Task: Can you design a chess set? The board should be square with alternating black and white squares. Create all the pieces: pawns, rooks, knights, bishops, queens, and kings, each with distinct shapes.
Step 2223:
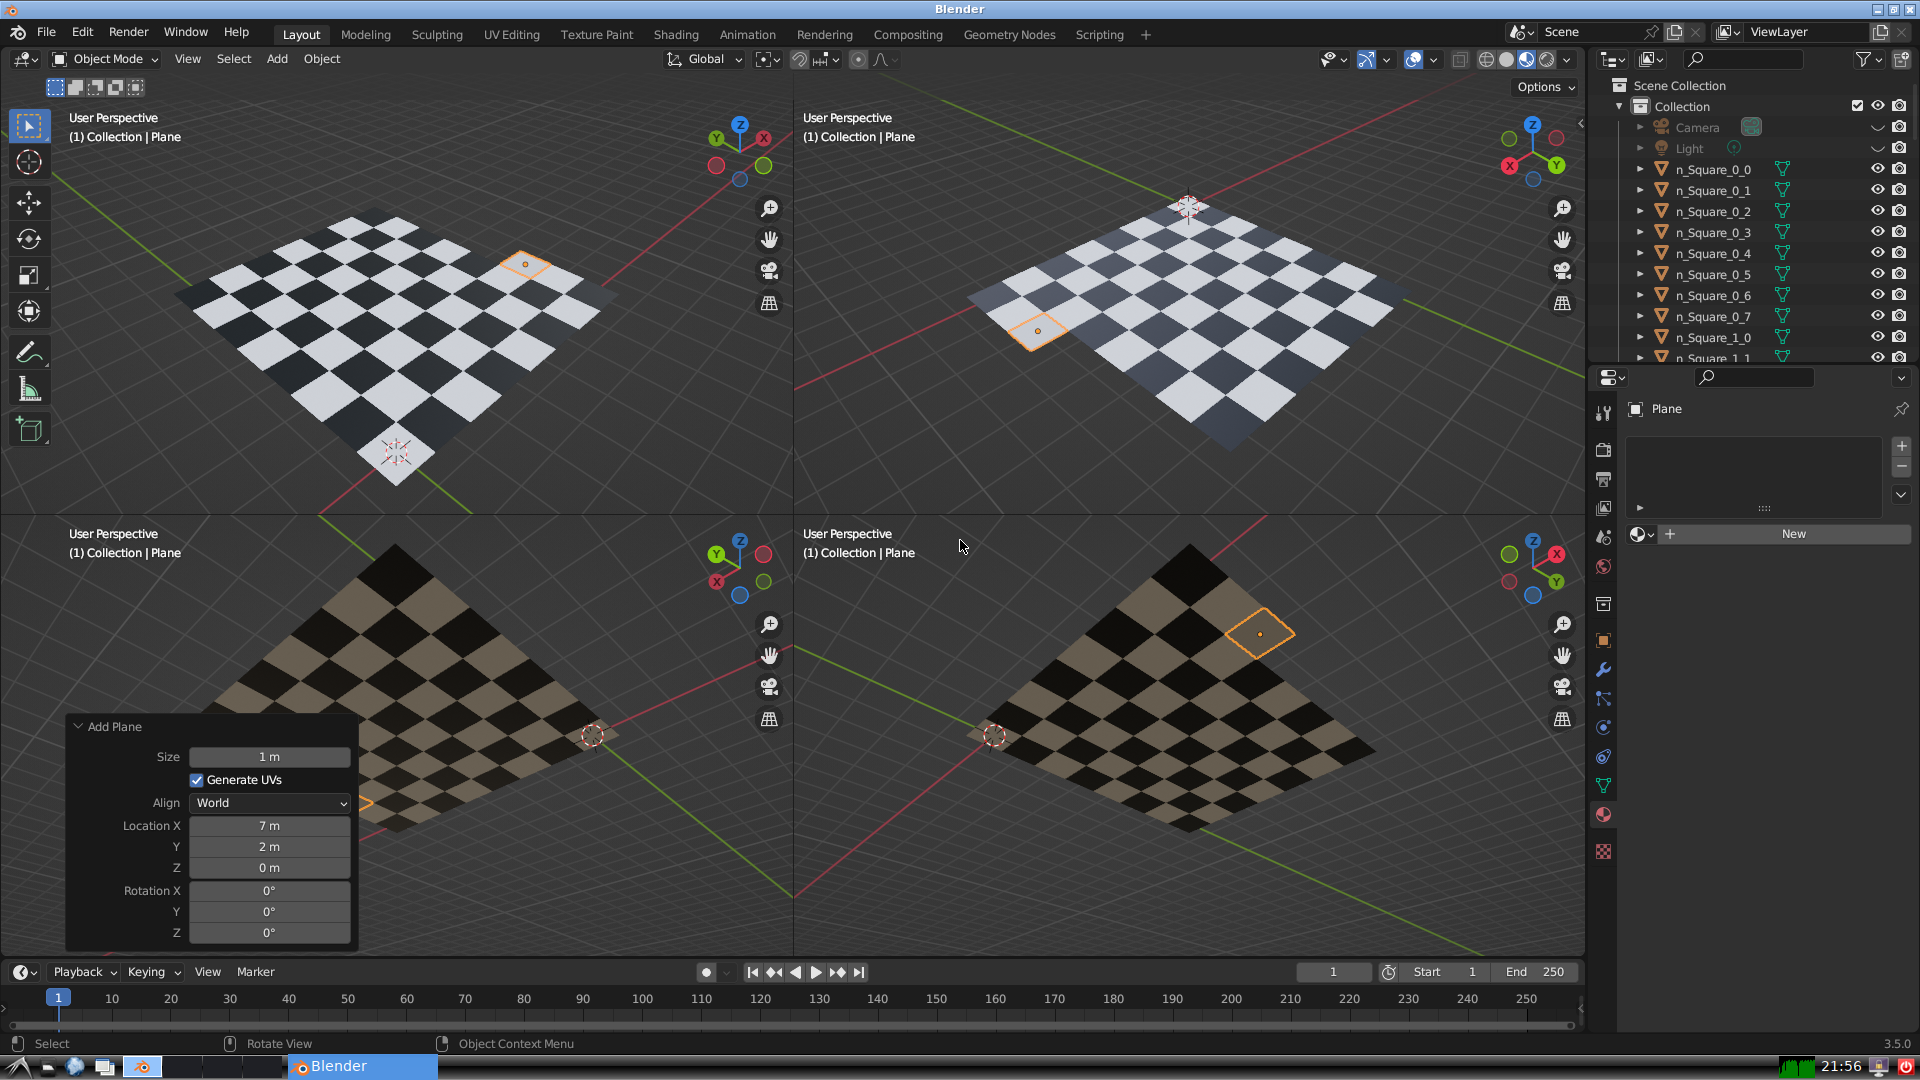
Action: {"key_press": ['Ctrl, Home']}